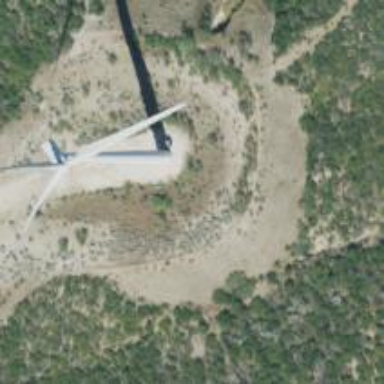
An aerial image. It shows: Wind generator with horizontal axis. The generator is wind turbine.